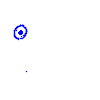
Particle: kaon